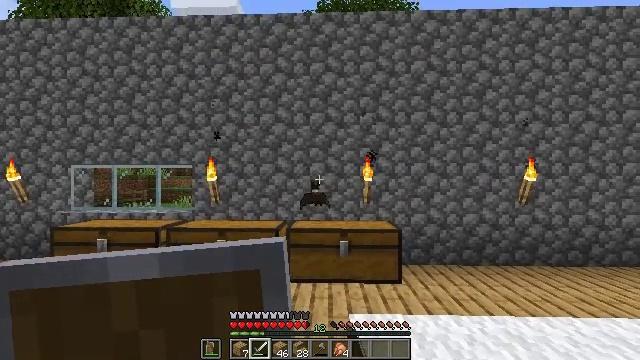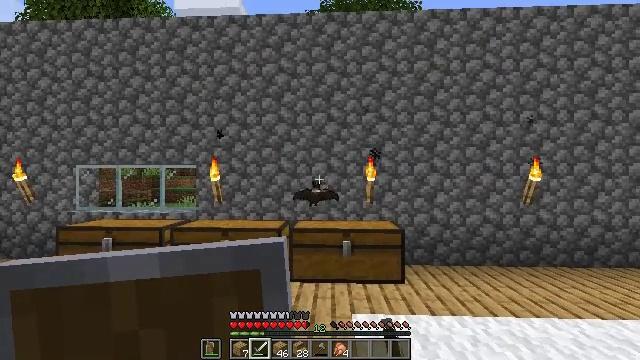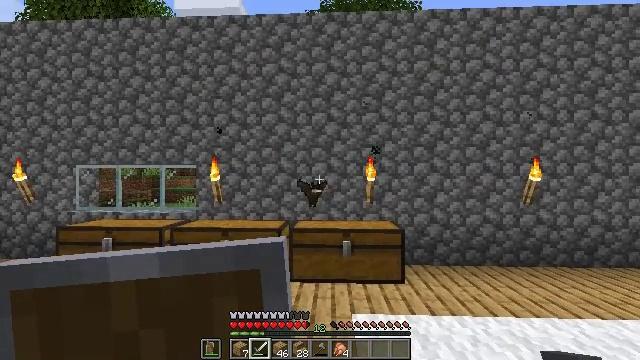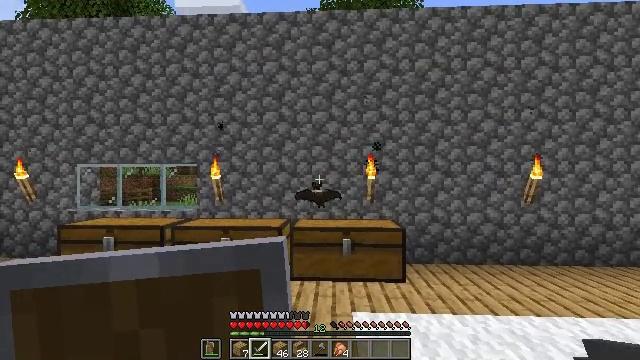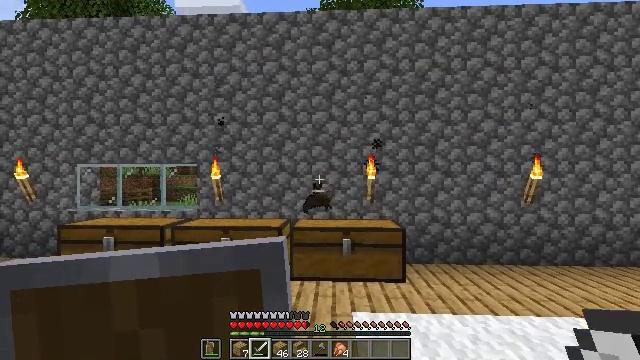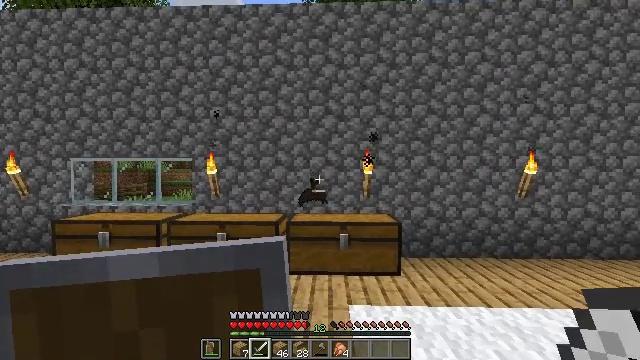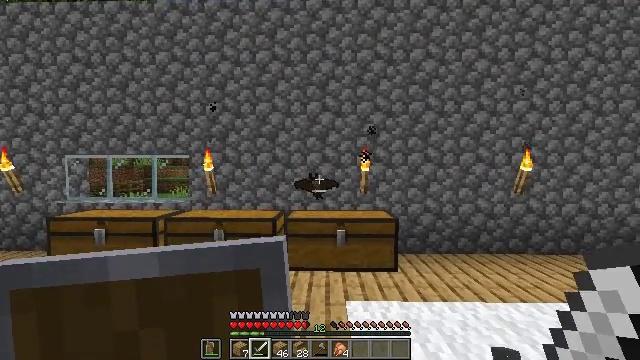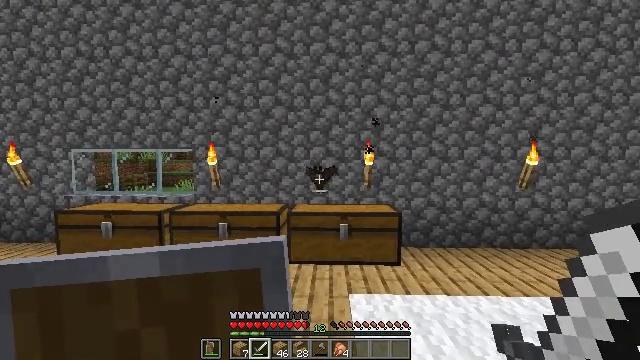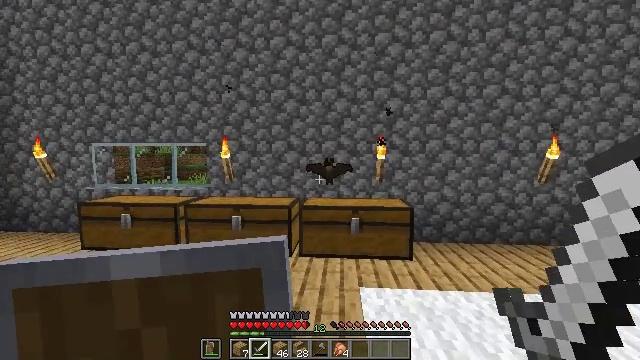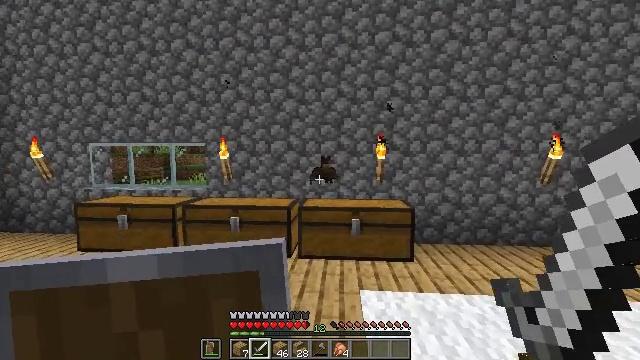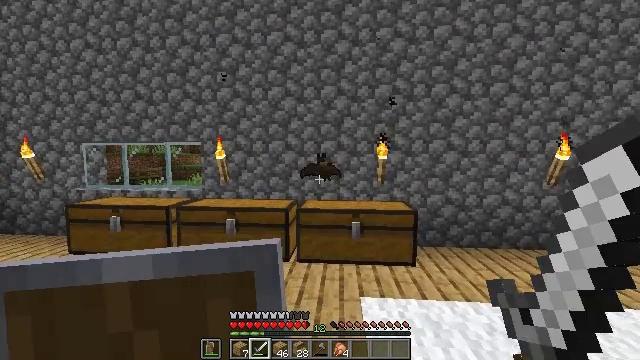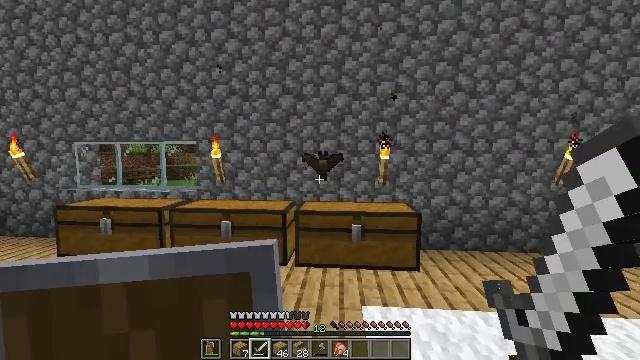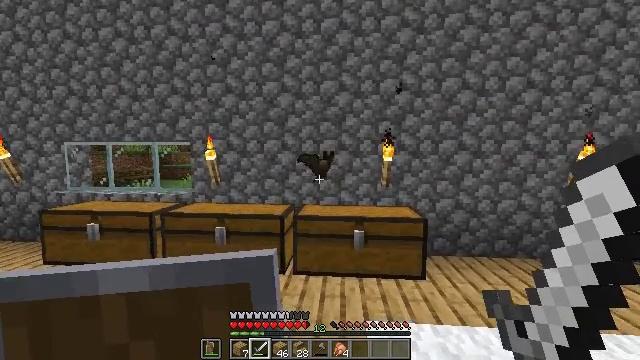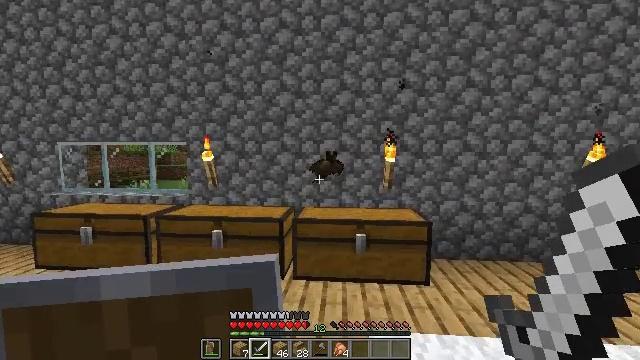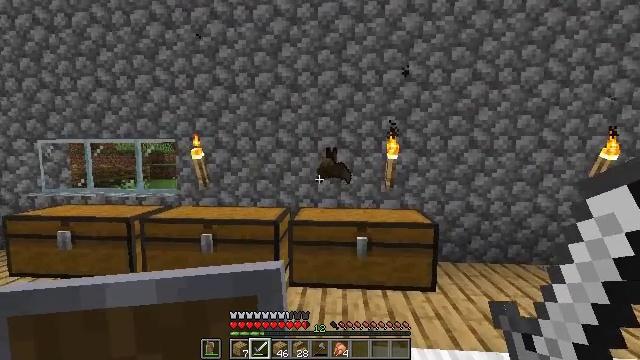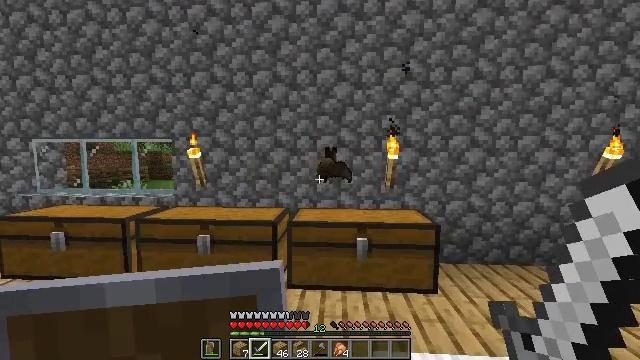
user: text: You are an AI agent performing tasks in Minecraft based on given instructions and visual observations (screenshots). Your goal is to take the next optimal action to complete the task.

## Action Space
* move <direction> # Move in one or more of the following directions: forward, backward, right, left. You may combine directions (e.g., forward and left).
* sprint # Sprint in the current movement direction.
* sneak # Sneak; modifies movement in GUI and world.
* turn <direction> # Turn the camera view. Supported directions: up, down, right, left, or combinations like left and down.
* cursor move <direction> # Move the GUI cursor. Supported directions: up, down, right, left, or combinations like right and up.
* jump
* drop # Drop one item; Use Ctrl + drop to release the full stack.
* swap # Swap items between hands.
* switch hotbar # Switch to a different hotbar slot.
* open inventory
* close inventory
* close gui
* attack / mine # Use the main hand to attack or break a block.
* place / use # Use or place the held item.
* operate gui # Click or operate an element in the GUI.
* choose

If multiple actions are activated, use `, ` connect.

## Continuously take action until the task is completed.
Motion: motion action
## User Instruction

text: Hunt bats in caves.
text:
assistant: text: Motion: no_op
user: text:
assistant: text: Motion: no_op
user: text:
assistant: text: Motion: no_op
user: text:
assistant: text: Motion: no_op
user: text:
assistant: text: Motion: turn down
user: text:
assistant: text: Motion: no_op
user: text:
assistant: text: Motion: turn down
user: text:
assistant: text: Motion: turn left and down
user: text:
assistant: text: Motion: move forward
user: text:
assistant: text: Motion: move forward
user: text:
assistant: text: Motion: move forward
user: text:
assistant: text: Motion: move forward
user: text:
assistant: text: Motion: move forward
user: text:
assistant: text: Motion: move forward
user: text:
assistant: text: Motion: no_op
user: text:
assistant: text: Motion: attack / mine
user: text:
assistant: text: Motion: attack / mine
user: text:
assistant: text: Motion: attack / mine
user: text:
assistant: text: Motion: no_op
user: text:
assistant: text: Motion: no_op
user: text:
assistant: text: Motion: no_op
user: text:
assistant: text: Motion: no_op
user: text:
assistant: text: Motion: no_op
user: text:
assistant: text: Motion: no_op
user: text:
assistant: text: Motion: no_op
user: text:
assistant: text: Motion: no_op
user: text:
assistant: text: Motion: move forward
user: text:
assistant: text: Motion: move forward
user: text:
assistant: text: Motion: move forward, turn right and down
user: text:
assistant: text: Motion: move forward, turn right